Question: I'm developing an application where i need to show the tags for every discussion and every comment as shown in image below. I'm getting the tags from service something like this.
'''
tags = (
Registration,
Apps,
PublicSpeaking,
Marketing,
Sales
);
'''
I want these tags to display under "tag" part of the given image.

this is how i was trying to implement, any kind of tutorial or link will be very helpful.
'''
for (int i=0; i< [self.menuListArray count]; i++) {
NSString *tag_string = [self.menuListArray objectAtIndex:i];
CGSize tagSize = [tag_string sizeWithFont:[UIFont fontWithName:@"Roboto-Light" size:13.0]
constrainedToSize:CGSizeMake(230, FLT_MAX)
lineBreakMode:UILineBreakModeTailTruncation];
UIImageView *tag_bgimage = [[UIImageView alloc]init];
[tag_bgimage setFrame:CGRectMake(i*tagSize.width+5, stringSize.height+5, tagSize.width+4, 25)];
[tag_bgimage setBackgroundColor:[UIColor grayColor]];
[tag_bgimage setUserInteractionEnabled:NO];
UILabel *tagLabel = [[UILabel alloc]init];
[tagLabel setFrame:CGRectMake(0, 0, tagSize.width, 25)];
[tagLabel setBackgroundColor:[UIColor clearColor]];
[tagLabel setText:tag_string];
[tagLabel setFont:[UIFont fontWithName:@"Roboto-Light" size:12.0]];
[tagLabel setTextAlignment:NSTextAlignmentCenter];
[tag_bgimage addSubview:tagLabel];
[cell addSubview:tag_bgimage];
'''
}
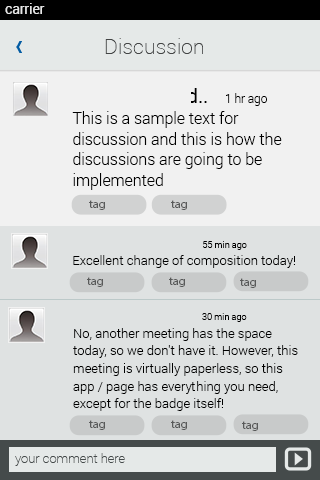
Answer: You can use <URL> controller. That looks like this: